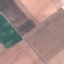
Land use / land cover: AnnualCrop